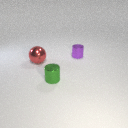
small purple metal cylinder to the right of small green metal cylinder